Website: apple
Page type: billing-address
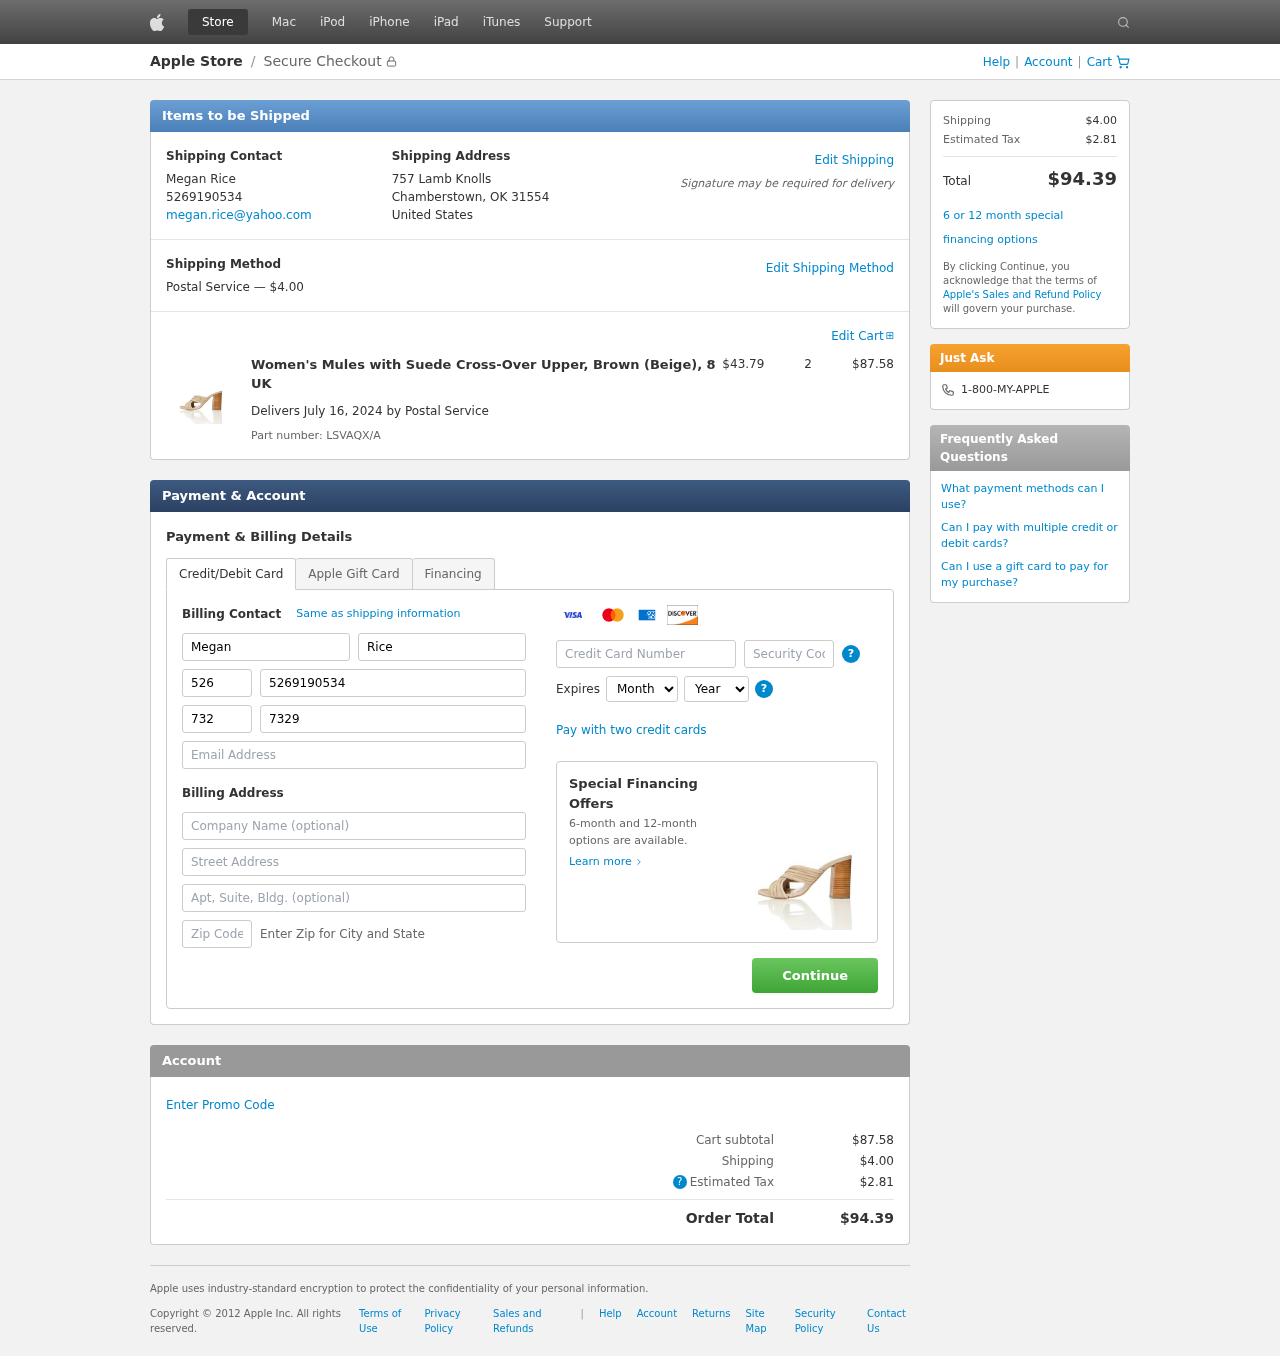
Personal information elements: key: PII_CARD_CVV
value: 653
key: PII_CARD_EXPIRY_MONTH
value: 03
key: PII_CARD_EXPIRY_YEAR
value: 26
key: PII_CARD_NUMBER
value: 4938 6551 3964 3944
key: PII_CITY_STATE_ZIP
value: Chamberstown, OK 31554
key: PII_COUNTRY
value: United States
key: PII_EMAIL
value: megan.rice@yahoo.com
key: PII_FIRSTNAME
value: Megan
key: PII_FULLNAME
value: Megan Rice
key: PII_LASTNAME
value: Rice
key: PII_PHONE
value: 5269190534
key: PII_PHONE_ALT
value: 7329171775
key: PII_PHONE_ALT_AREA
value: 732
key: PII_PHONE_AREA
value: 526
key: PII_POSTCODE2
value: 80471
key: PII_STREET
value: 757 Lamb Knolls
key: PII_STREET2
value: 2790 Mendoza Mountains Suite 110
Product elements: key: PRODUCT1_NAME
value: Women's Mules with Suede Cross-Over Upper, Brown (Beige), 8 UK
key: PRODUCT1_PRICE
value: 43.79
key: PRODUCT1_QUANTITY
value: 2
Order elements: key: ORDER_SHIPPING_COST
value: $4.00
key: ORDER_SUBTOTAL
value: $87.58
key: ORDER_DELIVERY_DATE
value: July 16, 2024
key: ORDER_PART_NUMBER
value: LSVAQX/A
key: ORDER_TAX
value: $2.81
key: ORDER_TOTAL
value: $94.39